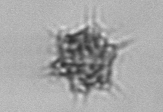
Label: Dictyocha